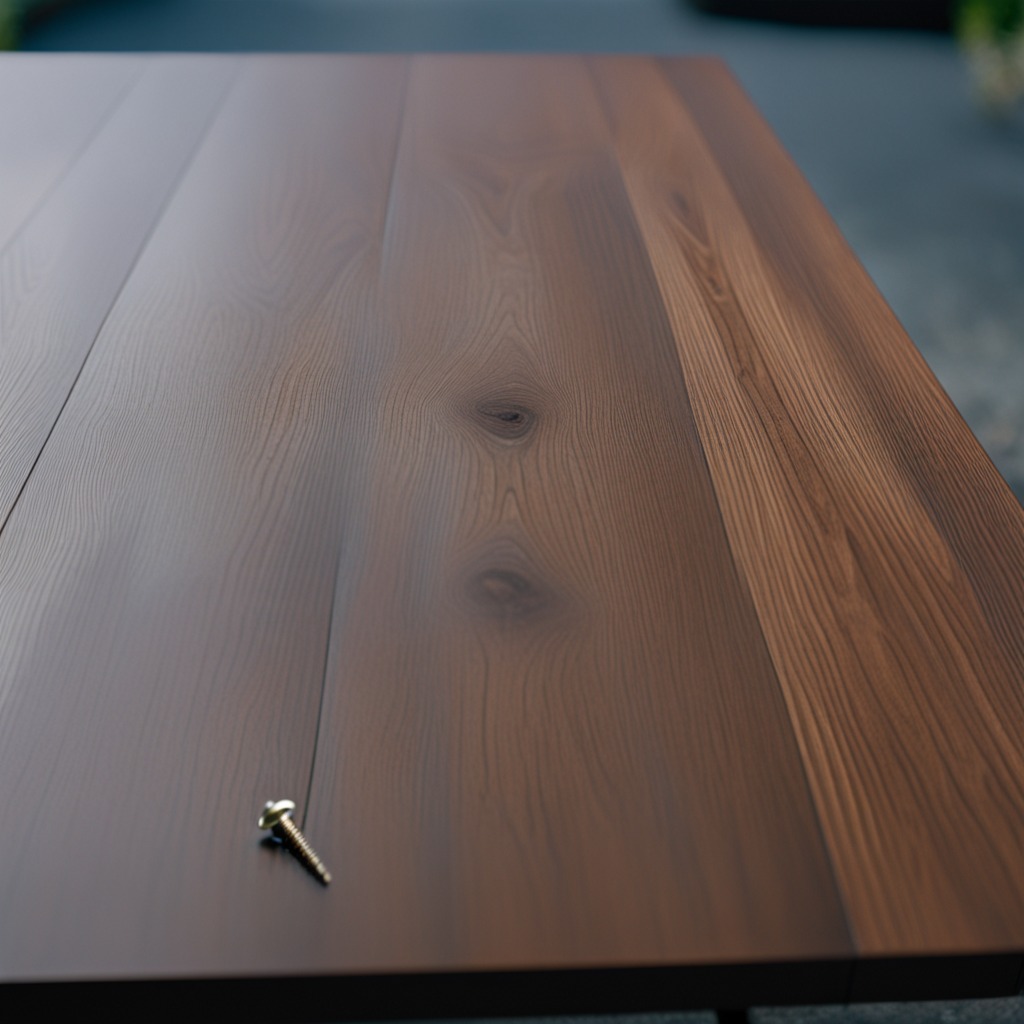
A metal screw is lying on a table with faint burn marks in a small garage at twilight.